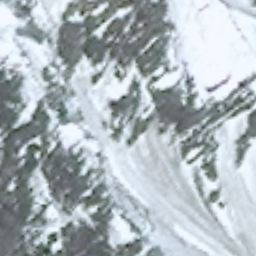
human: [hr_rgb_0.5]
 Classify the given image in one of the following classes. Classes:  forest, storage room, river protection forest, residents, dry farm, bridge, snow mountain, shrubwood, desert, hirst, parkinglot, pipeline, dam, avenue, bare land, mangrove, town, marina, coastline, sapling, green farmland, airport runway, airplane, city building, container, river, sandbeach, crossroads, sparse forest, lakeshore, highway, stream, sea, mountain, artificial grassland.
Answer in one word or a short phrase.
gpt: snow mountain